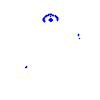
Particle: pion